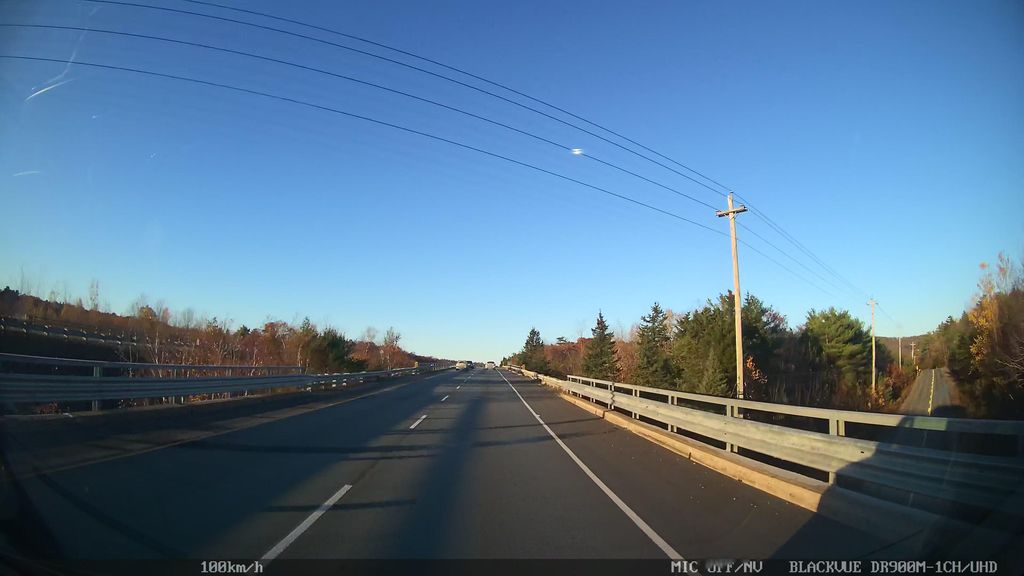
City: halifax